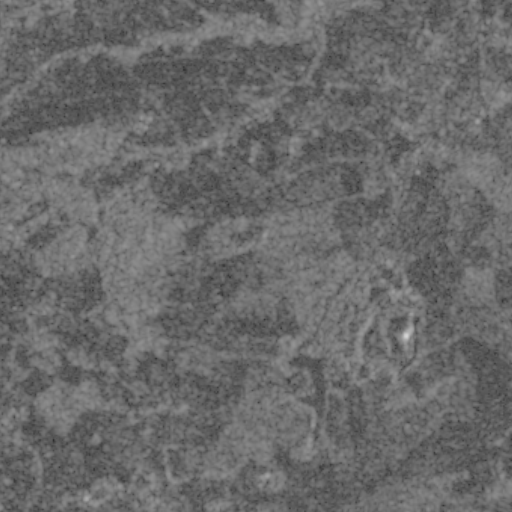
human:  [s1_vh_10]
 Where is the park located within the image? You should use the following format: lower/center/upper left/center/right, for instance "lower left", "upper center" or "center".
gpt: The park is located in the upper center of the image.
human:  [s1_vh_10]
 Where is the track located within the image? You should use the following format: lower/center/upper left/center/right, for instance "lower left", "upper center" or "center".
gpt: The track is located in the center left of the image.
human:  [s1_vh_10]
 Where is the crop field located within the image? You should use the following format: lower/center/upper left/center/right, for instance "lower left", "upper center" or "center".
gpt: There is no crop field in the image.

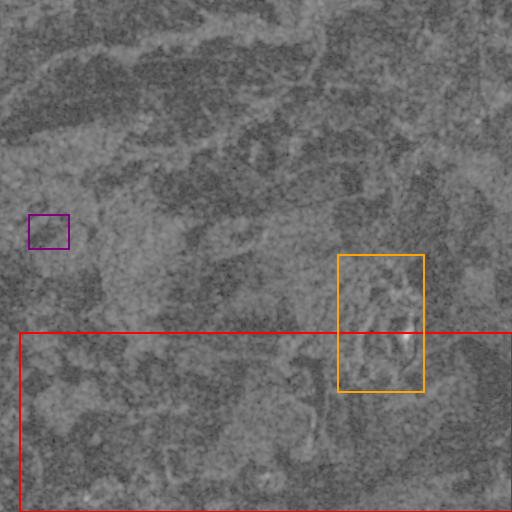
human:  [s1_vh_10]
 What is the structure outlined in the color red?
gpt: The structure outlined in red is a crop field.
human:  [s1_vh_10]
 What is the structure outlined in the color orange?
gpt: The structure outlined in orange is a quarry.
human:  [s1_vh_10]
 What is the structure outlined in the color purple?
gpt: The structure outlined in purple is a track.
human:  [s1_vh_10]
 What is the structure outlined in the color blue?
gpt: There is no blue outline.